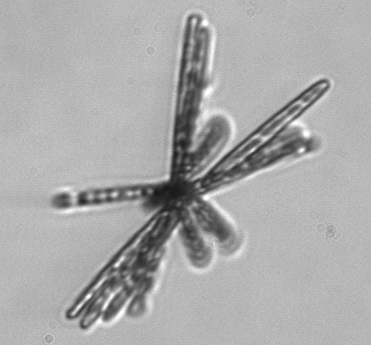
Label: Thalassionema